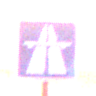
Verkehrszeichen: Autobahn
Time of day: SunriseSunset
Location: Outdoor (Urban)
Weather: PartlyCloudy
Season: NotSpecified
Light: Natural